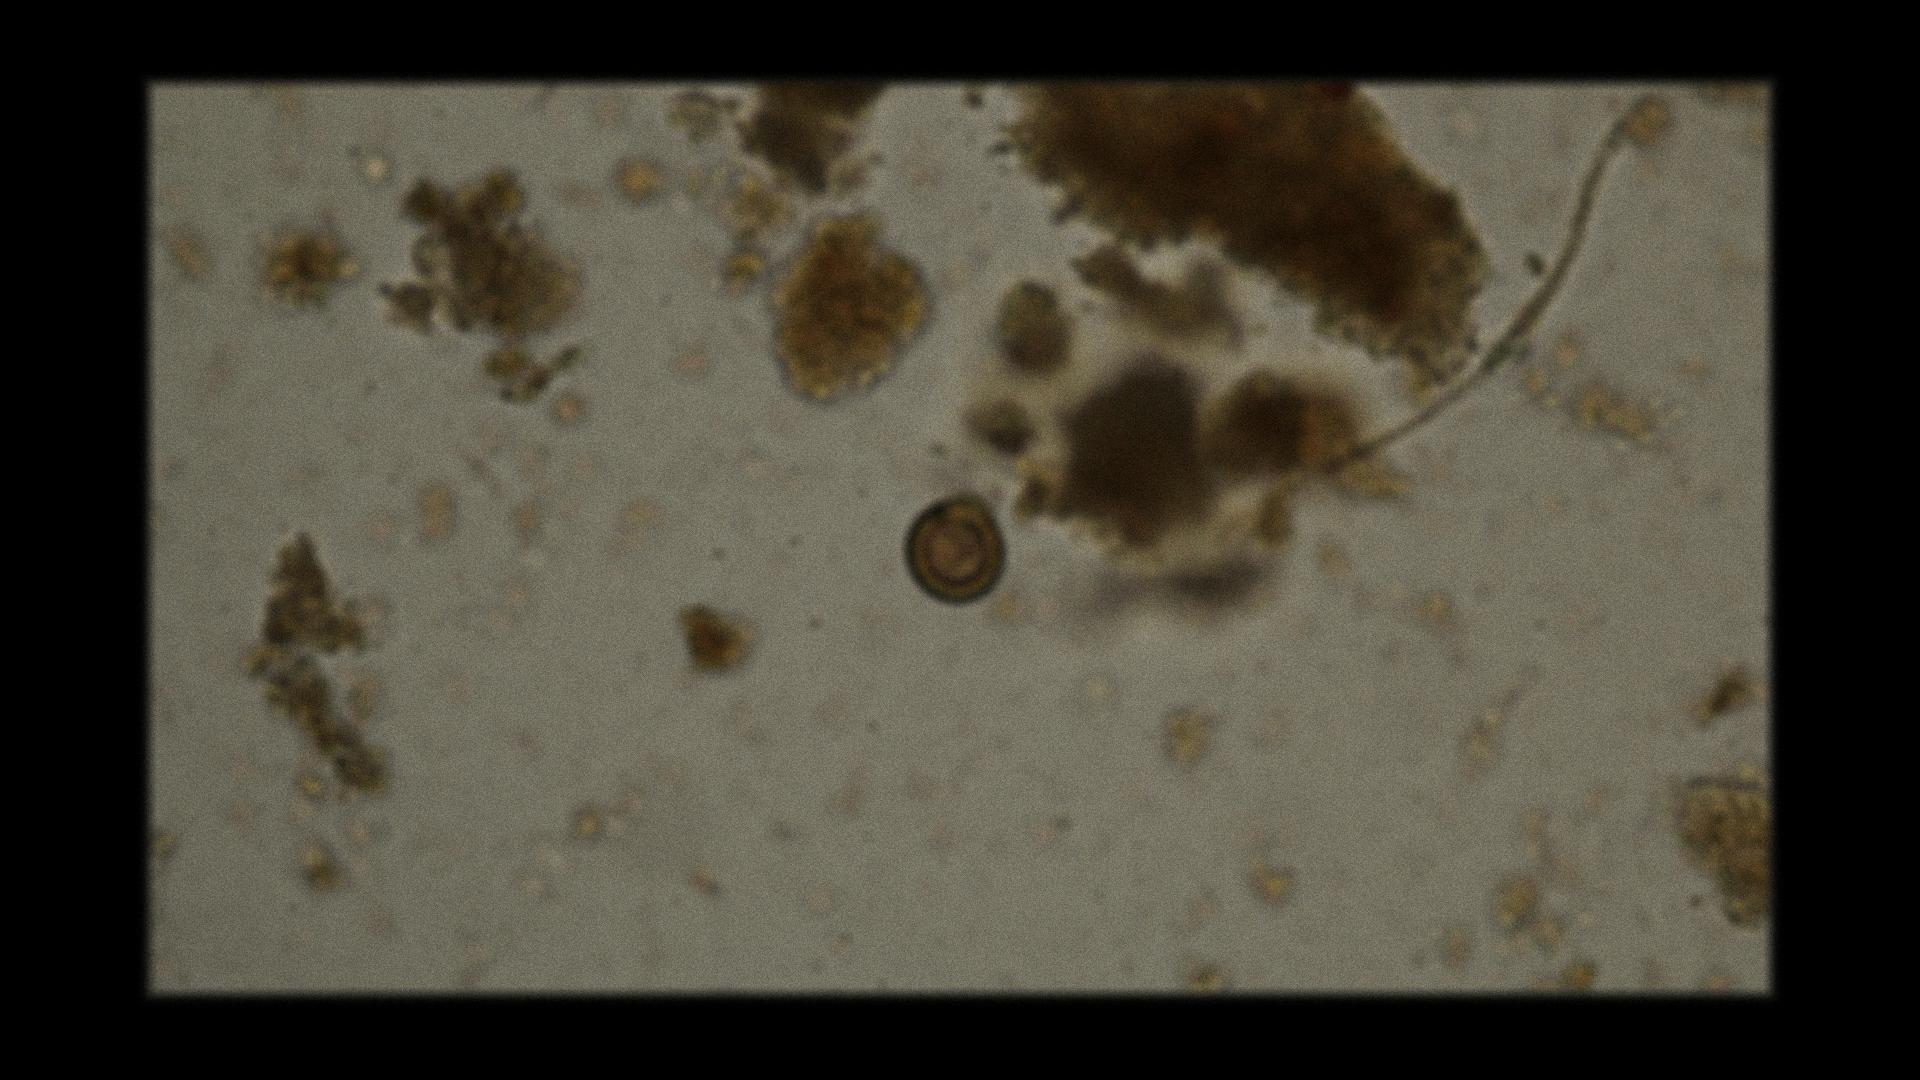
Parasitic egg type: Taenia spp. egg